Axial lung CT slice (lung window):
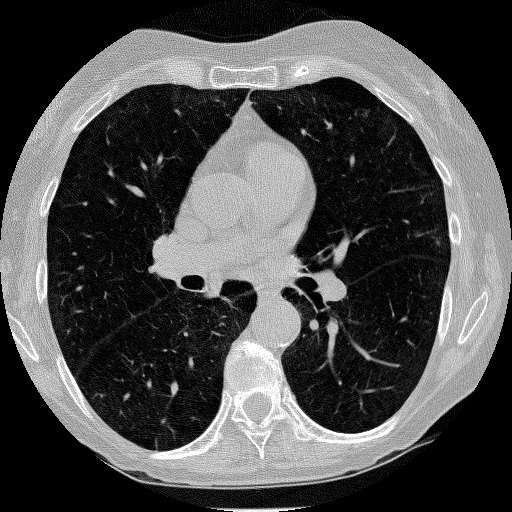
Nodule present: no